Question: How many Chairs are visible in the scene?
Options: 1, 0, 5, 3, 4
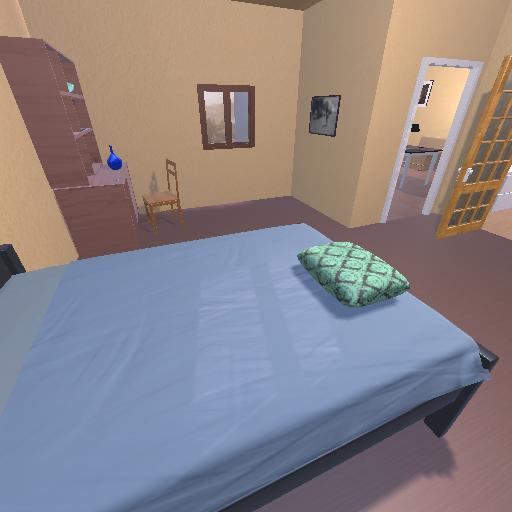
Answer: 1